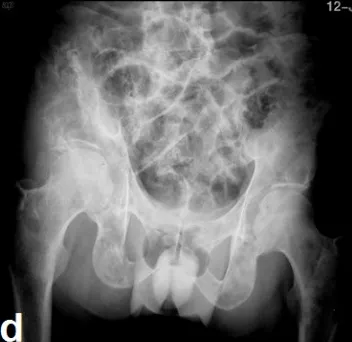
Spine.
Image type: radiology (x_ray)